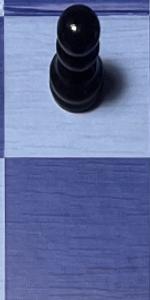
Label: Empty